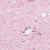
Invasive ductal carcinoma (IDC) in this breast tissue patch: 0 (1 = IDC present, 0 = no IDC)